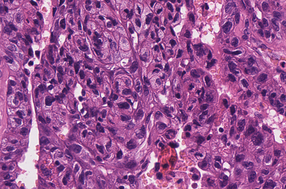
Tumor epithelial tissue: yes
Tumor-associated stroma tissue: no
Normal tissue: no